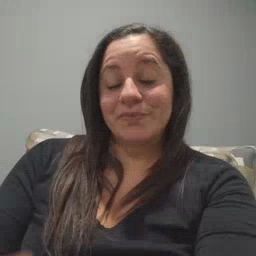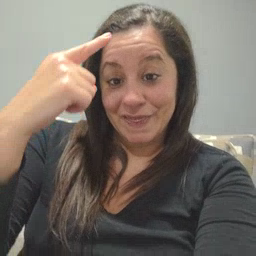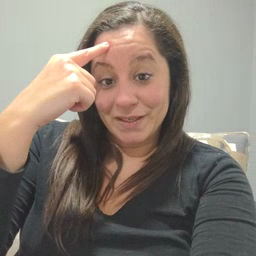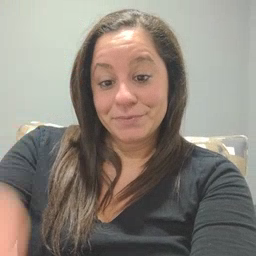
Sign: think